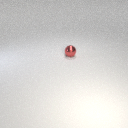
small red metal sphere